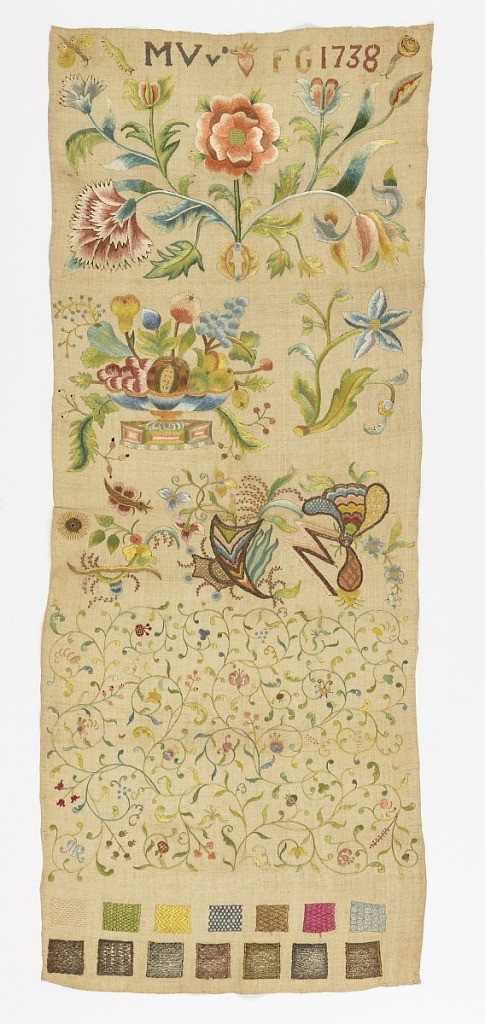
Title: Sampler
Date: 1738
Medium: silk and metal-wrapped linen embroidery, linen foundation Technique: satin, stem, knot, cross, running, rococo and couching stitches on plain weave
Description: Insects and flowers arranged in cross borders above samples of stitches.